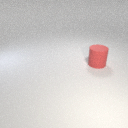
large red rubber cylinder